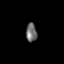
Tissue: skin
Cell type: Epithelial cells
Senescence score: 0.2777
Nuclear area (px): 196
Mean DAPI intensity: 111.714